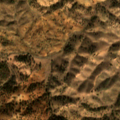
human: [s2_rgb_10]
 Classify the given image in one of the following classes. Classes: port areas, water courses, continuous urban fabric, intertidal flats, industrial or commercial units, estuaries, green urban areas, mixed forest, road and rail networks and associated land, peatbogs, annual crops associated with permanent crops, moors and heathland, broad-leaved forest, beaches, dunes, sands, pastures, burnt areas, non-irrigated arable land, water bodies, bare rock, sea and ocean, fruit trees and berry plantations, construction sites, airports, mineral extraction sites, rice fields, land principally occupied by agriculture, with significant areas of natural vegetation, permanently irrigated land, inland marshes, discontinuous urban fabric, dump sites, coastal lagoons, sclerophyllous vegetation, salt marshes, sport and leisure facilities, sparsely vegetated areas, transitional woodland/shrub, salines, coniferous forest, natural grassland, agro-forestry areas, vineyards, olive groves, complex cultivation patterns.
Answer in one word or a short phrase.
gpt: pastures, agro-forestry areas, broad-leaved forest, transitional woodland/shrub